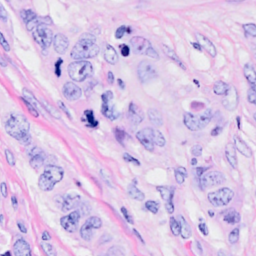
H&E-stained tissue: Breast